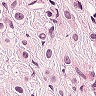
Metastatic tissue present: yes